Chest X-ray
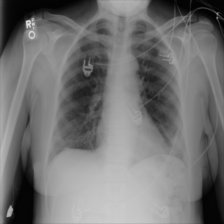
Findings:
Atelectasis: negative
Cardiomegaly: negative
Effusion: negative
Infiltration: negative
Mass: negative
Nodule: negative
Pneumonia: negative
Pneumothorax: negative
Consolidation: negative
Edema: negative
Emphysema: negative
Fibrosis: negative
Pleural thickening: negative
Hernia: negative